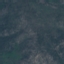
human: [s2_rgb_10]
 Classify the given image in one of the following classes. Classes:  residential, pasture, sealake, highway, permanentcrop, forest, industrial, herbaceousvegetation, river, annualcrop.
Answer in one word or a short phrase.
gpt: HerbaceousVegetation